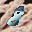
Label: 8